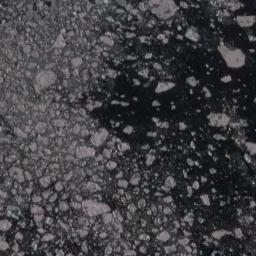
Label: sea_ice